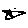
Label: star